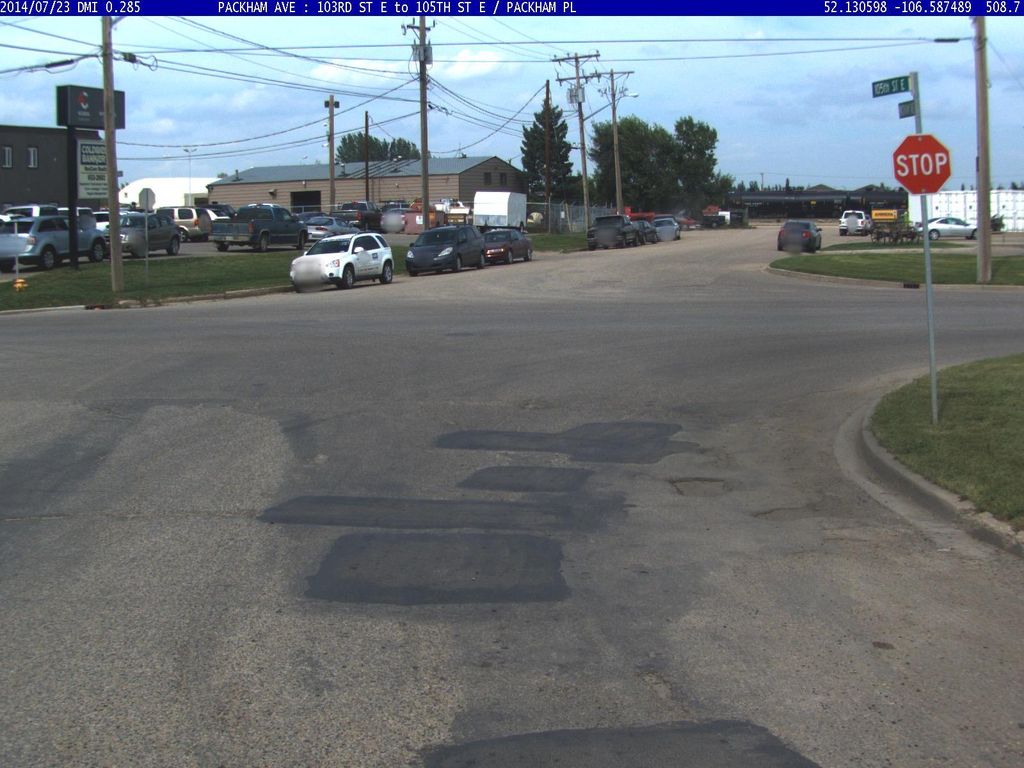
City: saskatoon